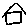
Label: house